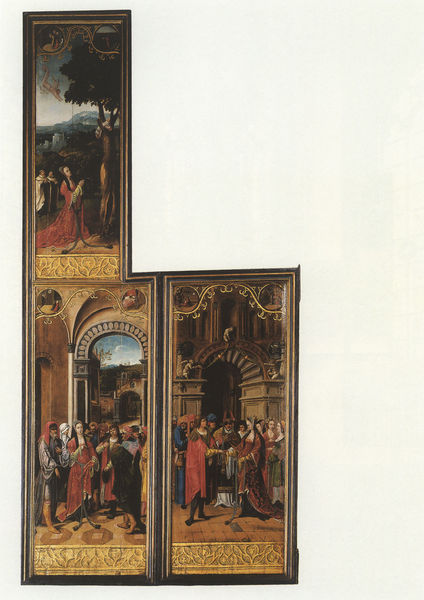
Titel: Annenaltar
Künstler: Adrian van Overbeck
Standort: Kempen, Propsteikirche (EU - D - NRW)
Schlagwörter: baum, berg, flügel, gemälde, hand, himmel, mann, frauen, landschaft, menschen, stadt, braun, frau, holz, männer, pfeiler, raum, schmuck, säulen, rot, leute, gericht, niederlande, natur, kirche, gold, drei, kind, personen, gotik, bogen, rundbogen, tafel, detail, verzierung, knien, beten, gebet, altar, ranke, mönche, hochzeit, heilige, heilig, retabel, flügelaltar, polyptychon, at, 14. jh.